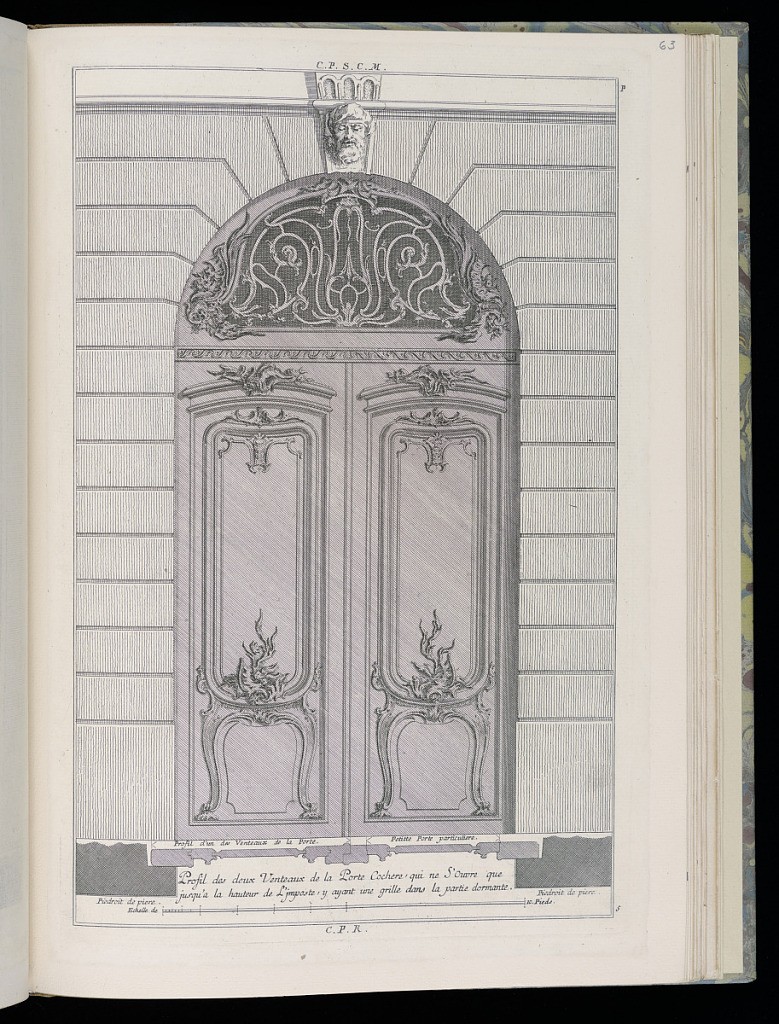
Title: Profil de deux Venteaux de la porte Cochere
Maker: François de Cuvilliés the Elder, Belgian, 1695 - 1768
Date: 18th century
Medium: Engraving on paper
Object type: Bound print
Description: Design for a carriage door (double door). Each door decorated with panels topped by scrollwork decoration. In the arched grille above the transom, scrolling vines. Above, a face of a man with closed eyes. Scale at bottom center.